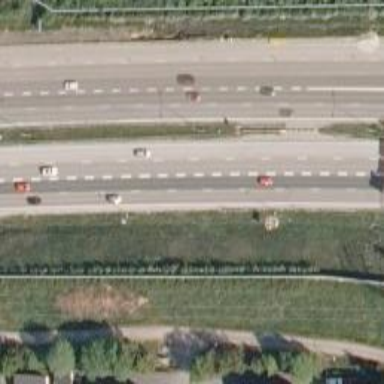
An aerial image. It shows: Asphalt motorway.